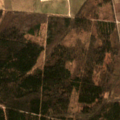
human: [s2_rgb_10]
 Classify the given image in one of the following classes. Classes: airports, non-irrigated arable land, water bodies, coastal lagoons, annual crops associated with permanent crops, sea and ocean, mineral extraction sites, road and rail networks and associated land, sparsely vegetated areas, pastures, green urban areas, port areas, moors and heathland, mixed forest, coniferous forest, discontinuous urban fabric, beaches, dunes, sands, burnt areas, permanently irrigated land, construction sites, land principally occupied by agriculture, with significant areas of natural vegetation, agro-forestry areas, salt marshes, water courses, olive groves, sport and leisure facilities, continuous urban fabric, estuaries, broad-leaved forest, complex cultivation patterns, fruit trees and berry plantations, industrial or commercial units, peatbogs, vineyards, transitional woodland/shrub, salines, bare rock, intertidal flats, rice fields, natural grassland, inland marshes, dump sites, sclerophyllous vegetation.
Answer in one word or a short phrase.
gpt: non-irrigated arable land, complex cultivation patterns, coniferous forest, mixed forest, transitional woodland/shrub